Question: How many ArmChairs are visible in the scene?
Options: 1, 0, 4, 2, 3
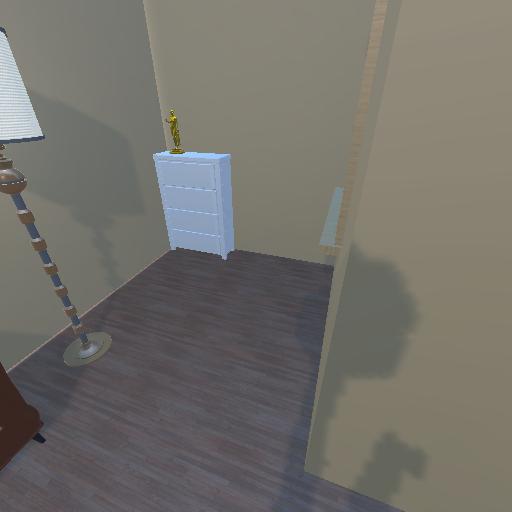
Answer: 1